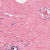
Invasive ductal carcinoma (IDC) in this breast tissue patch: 0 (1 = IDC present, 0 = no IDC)